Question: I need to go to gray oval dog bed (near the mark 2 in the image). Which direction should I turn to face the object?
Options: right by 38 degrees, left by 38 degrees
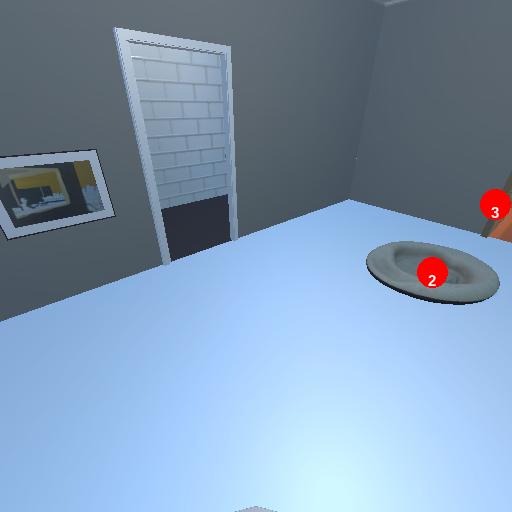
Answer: right by 38 degrees